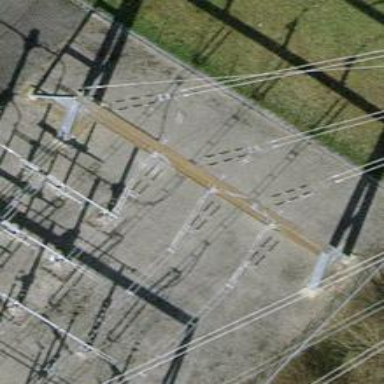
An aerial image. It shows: Power line is depicted.